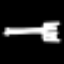
Label: fork